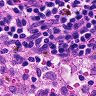
Metastatic tissue present: no